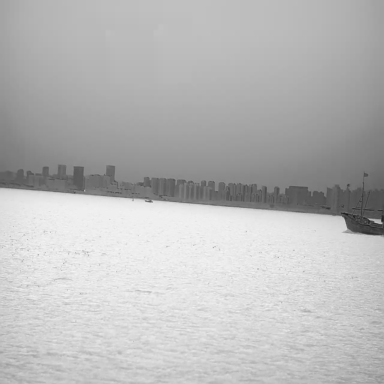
There are two bulk_carriers in the infrared image.